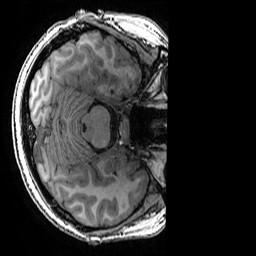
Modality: T1w
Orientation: axial
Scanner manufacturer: ge
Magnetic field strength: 3 T
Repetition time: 0.007 s
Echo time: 0.00342 s